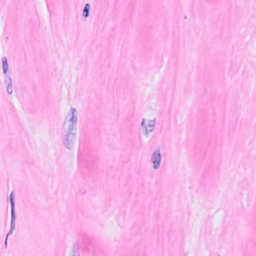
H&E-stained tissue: Breast